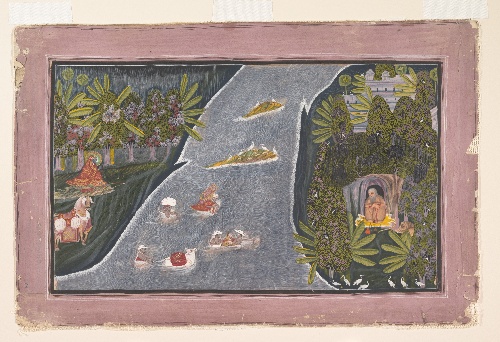
Artist: Chokha
Artist bio: Indian, active 1799–ca. 1826
Date: ca. 1820
Object type: Painting
Classification: Paintings
Medium: Ink, opaque watercolor, silver, and gold on paper
Culture: India (Rajasthan, Mewar)
Dimensions: 8 1/4 x 13 1/4 in. (21 x 33.7 cm)
Department: Asian Art
Credit line: Cynthia Hazen Polsky and Leon B. Polsky Fund, 2003
Accession year: 2003
Repository: Metropolitan Museum of Art, New York, NY
Tags: Birds|Krishna|Radha|Cows|Horses|Rivers|Lions